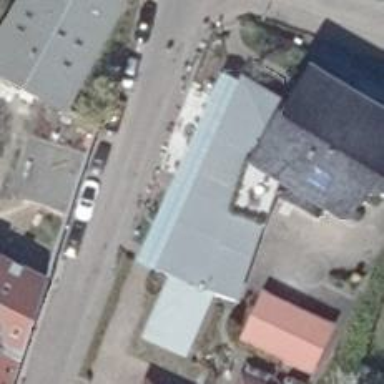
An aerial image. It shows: Cafe.